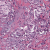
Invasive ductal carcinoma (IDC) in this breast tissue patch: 1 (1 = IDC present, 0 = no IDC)